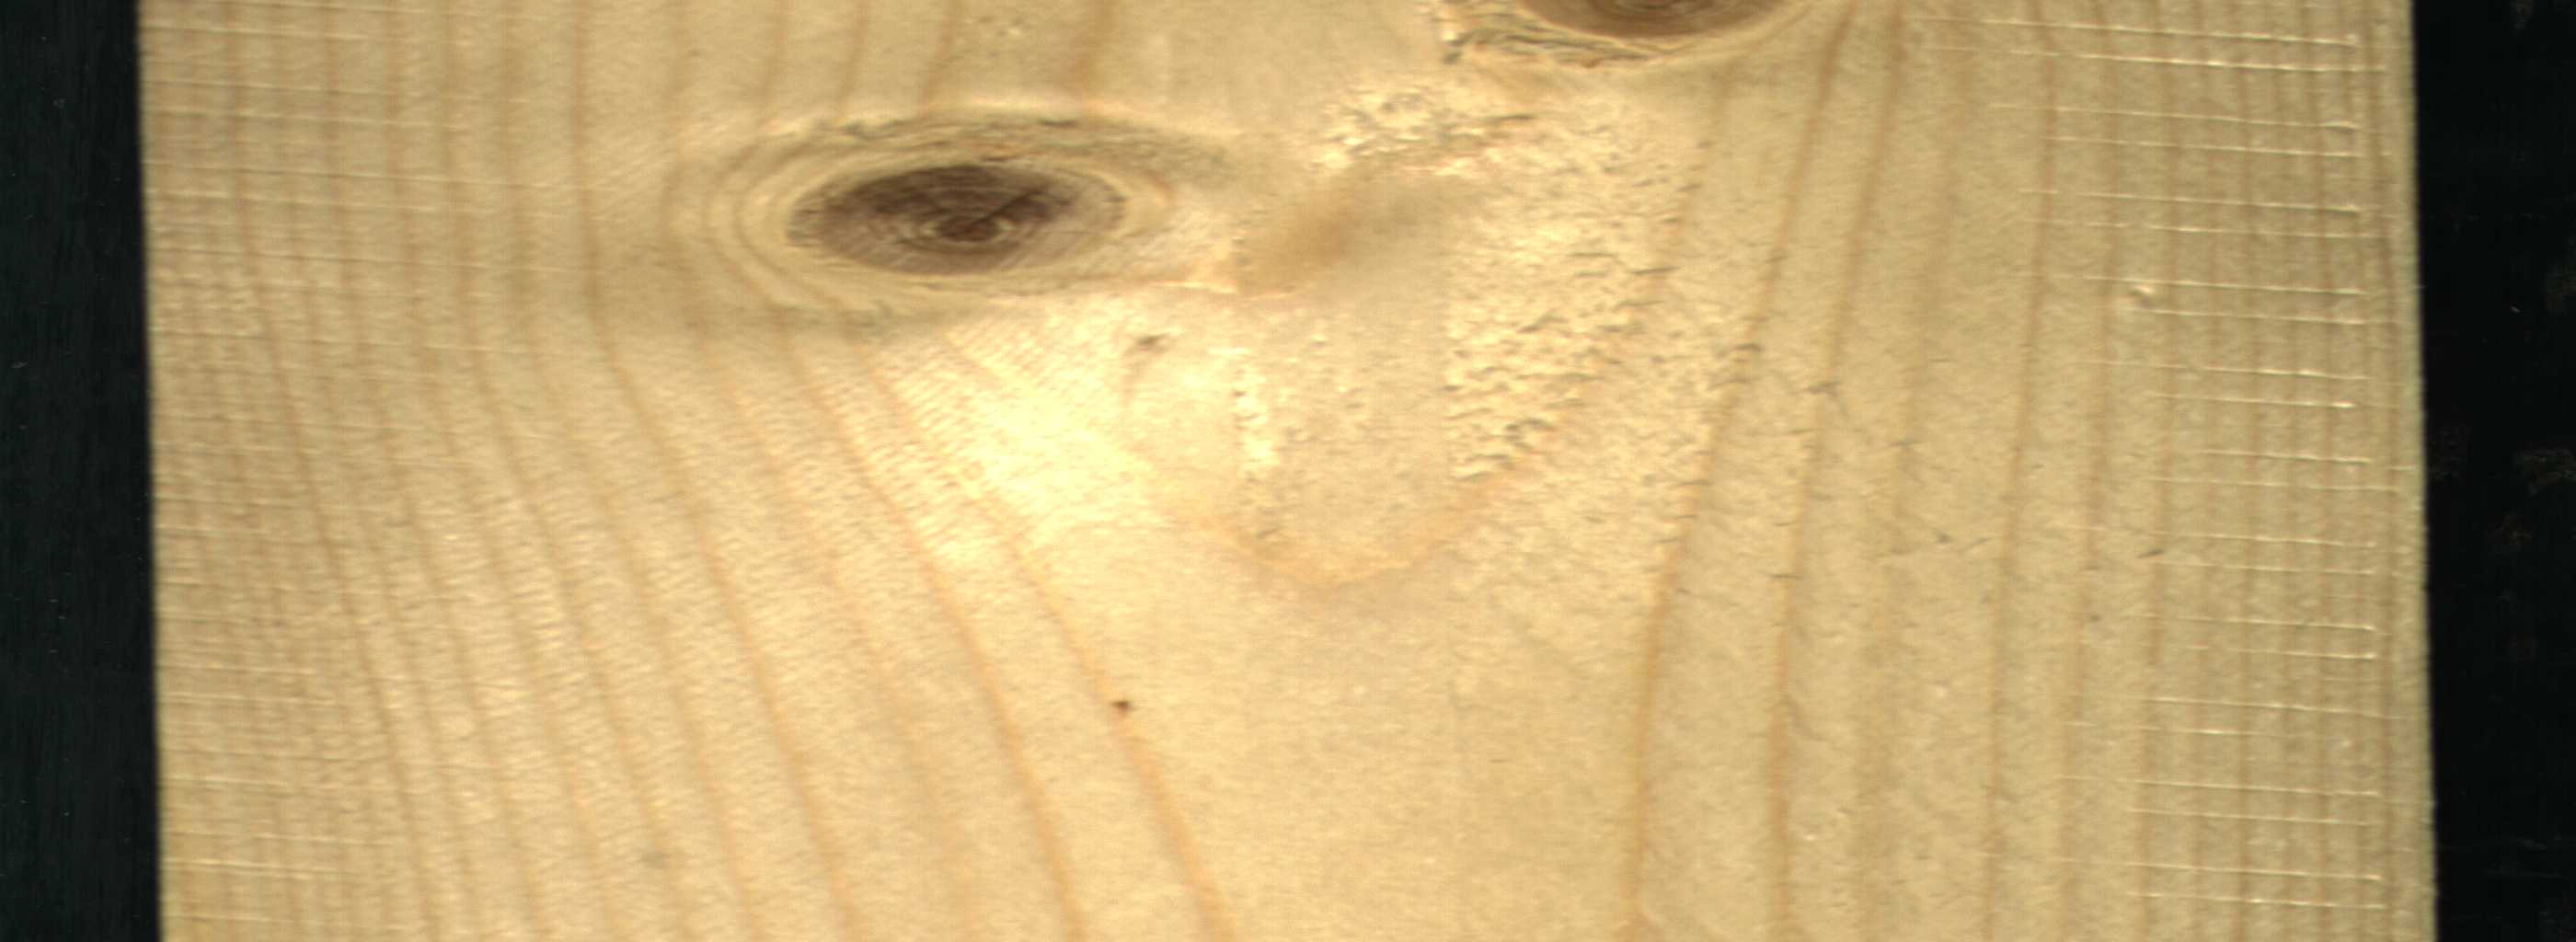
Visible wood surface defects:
knot_with_crack
Live_Knot